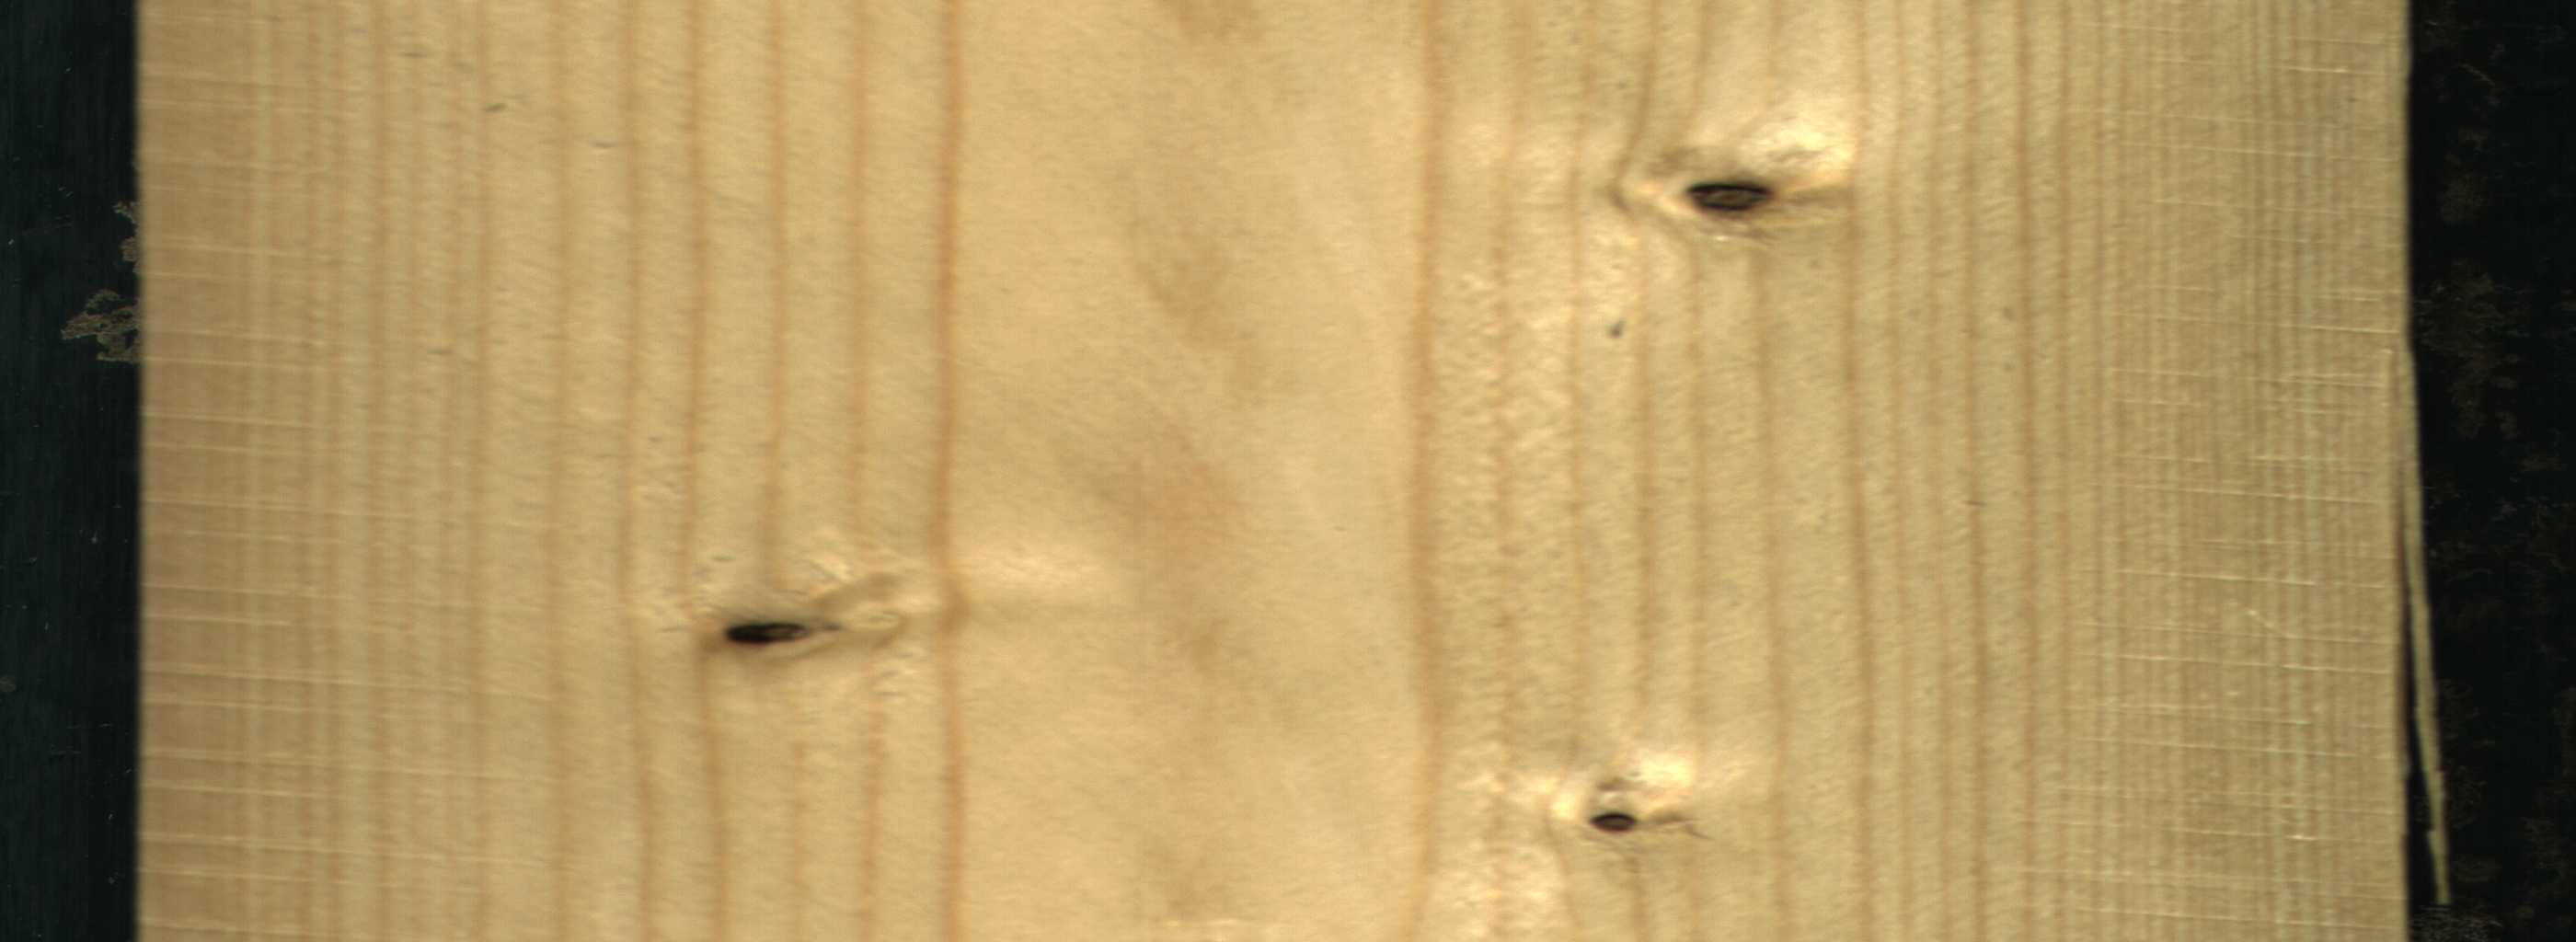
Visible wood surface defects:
Dead_Knot
Dead_Knot
Dead_Knot